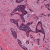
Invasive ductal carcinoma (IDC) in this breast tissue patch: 1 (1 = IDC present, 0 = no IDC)